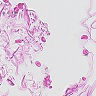
Metastatic tissue present: no